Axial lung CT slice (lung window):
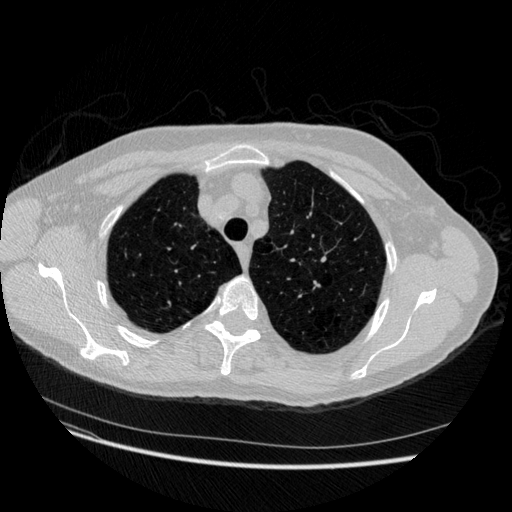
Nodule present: no